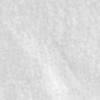
Label: no_change